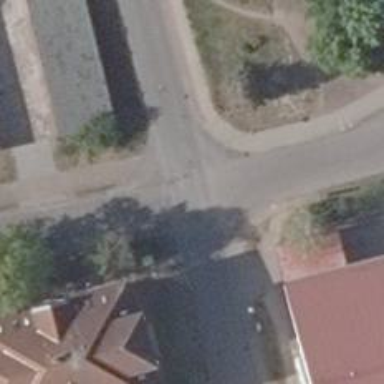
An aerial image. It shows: Smoothly paved residential road.